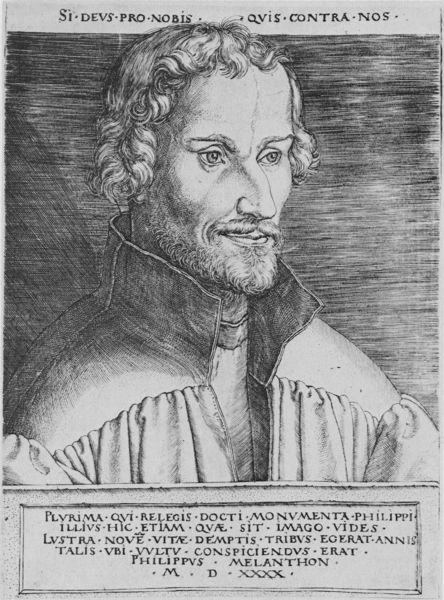
Titel: Bildnis des Philipp Melanchthon
Künstler: Heinrich Aldegrever
Institution: (Seriendruck)
Schlagwörter: kopf, mann, schatten, weiß, grau, hintergrund, mund, nase, schwarz, stirn, zeichnung, blick, alt, bart, hemd, jacke, jung, augen, falten, kragen, vollbart, bildnis, herr, portrait, porträt, haare, mantel, augenbrauen, brustbild, lippen, locken, renaissance, deutschland, lächeln, holzschnitt, schrift, grafik, graphik, schattierung, inschrift, brauen, faltenwurf, dreiviertelprofil, druck, druckgraphik, druckgrafik, schraffur, schwarz weiß, radierung, stich, text, beschriftung, schraffiert, stehkragen, kohlezeichnung, halbprofil, gelehrter, kupferstich, latein, lateinisch, motto, ragen, reformation, hintergrung, melanchthon, reformator, melanchton, schwarzerd, lockenfrisur, mann im brustporträ, kragen hochgestellt, keine kopfbedeckung, armkugel, gekräuseltes oberteil